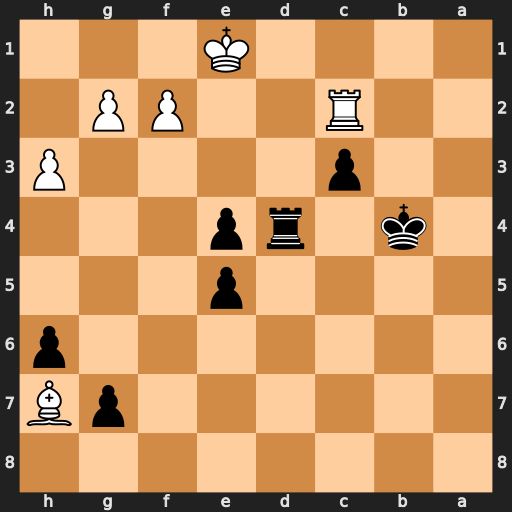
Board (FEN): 8/6pB/7p/4p3/1k1rp3/2p4P/2R2PP1/4K3
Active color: b
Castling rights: -
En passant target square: -
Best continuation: Kb3 Rxc3+ Kxc3